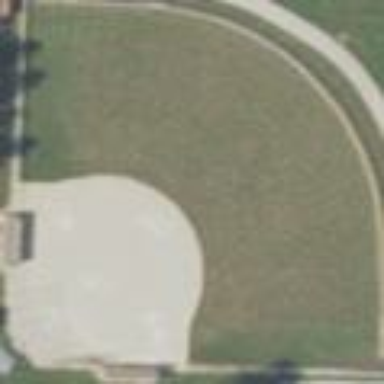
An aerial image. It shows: Softball pitch for leisure and sport activities.